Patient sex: M
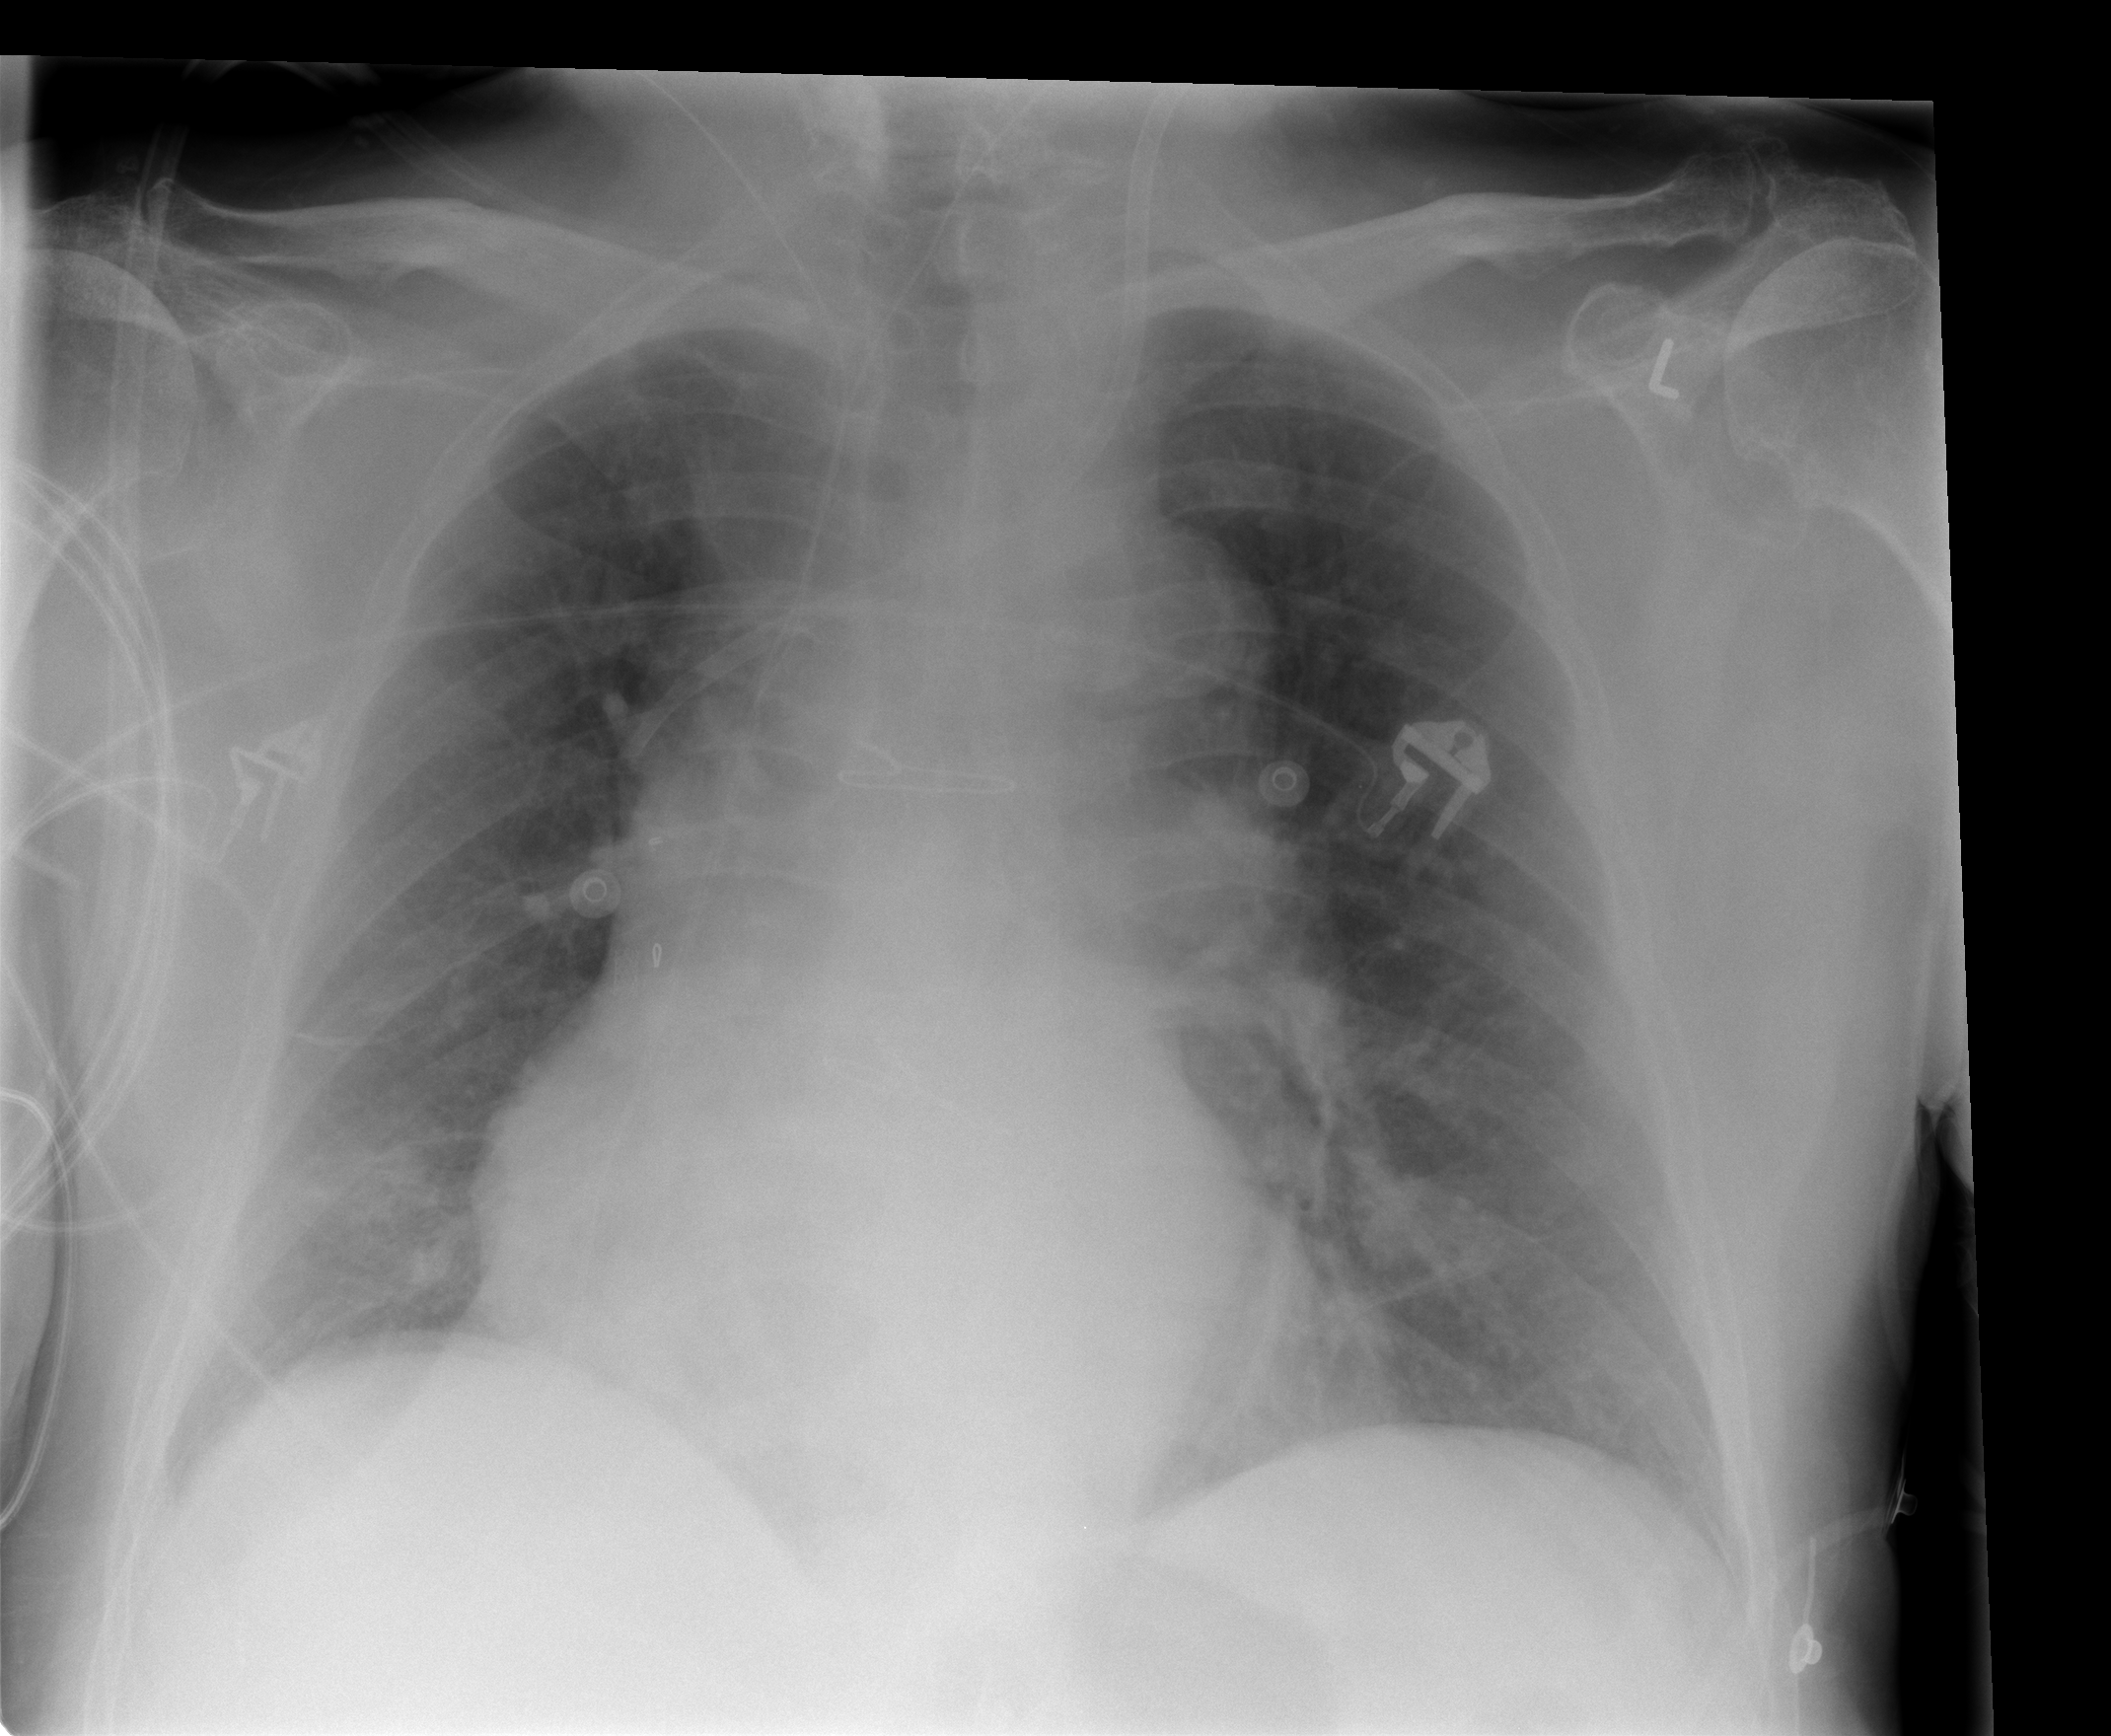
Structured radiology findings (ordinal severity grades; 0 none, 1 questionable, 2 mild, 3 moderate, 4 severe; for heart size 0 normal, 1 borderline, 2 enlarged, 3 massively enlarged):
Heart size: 2
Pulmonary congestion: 2
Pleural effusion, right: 0
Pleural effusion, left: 0
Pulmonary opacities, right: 2
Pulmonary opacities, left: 1
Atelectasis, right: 2
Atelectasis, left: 2